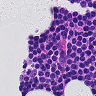
Metastatic tissue present: no